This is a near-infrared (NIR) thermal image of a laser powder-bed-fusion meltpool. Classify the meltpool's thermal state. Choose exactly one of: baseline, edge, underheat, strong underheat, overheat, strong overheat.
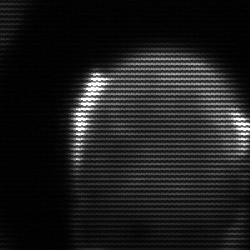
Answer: edge